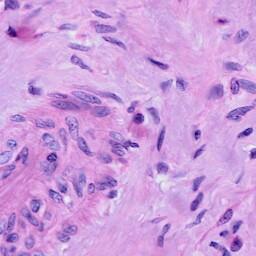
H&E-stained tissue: Cervix